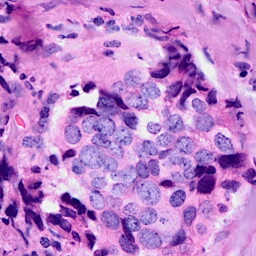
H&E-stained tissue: Breast